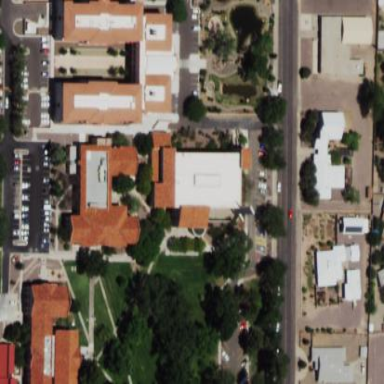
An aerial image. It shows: University building housing library.